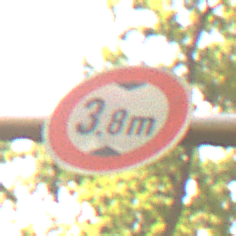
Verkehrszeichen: TatsaechlicheHoehe
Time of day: Midday
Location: Outdoor (Nature)
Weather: PartlyCloudy
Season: NotSpecified
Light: Natural